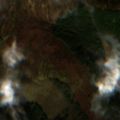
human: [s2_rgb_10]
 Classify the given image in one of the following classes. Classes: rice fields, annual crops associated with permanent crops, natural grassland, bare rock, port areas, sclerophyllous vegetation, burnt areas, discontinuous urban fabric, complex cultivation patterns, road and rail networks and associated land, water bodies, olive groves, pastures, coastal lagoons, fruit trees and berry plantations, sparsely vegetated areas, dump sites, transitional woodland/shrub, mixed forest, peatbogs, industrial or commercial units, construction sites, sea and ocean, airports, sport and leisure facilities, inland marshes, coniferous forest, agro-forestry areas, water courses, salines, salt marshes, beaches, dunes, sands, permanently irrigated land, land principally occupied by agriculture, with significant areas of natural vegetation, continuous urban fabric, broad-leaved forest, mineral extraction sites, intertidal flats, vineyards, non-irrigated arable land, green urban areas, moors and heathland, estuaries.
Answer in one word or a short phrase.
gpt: coniferous forest, moors and heathland, transitional woodland/shrub